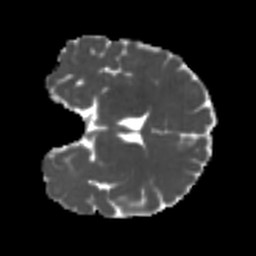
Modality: MD
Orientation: coronal
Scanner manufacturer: siemens
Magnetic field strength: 3 T
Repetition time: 4 s
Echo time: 0.0594 s